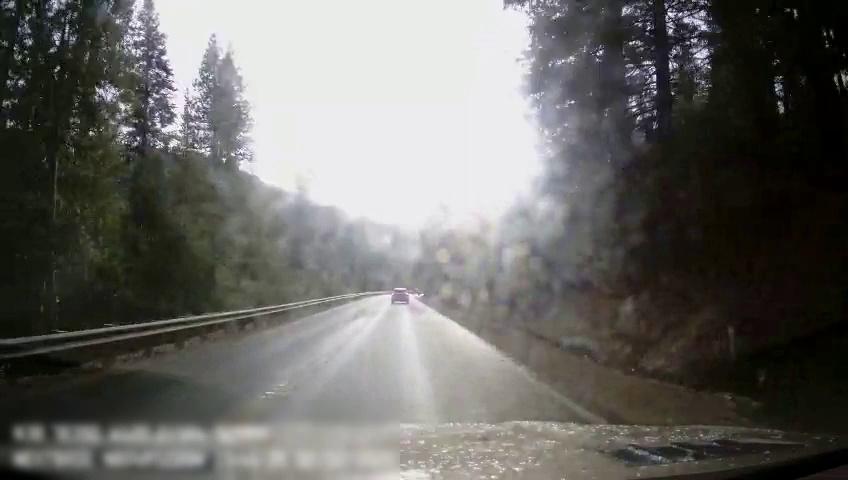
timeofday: Day
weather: Sunny
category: Drivable Space
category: Vehicles | SUV
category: Lanes | Alternate Lane